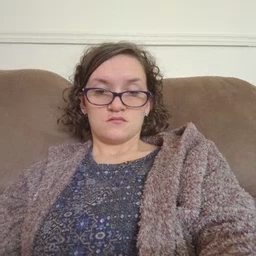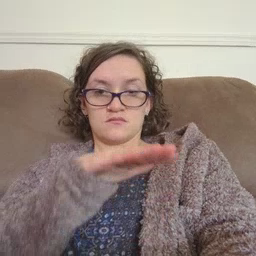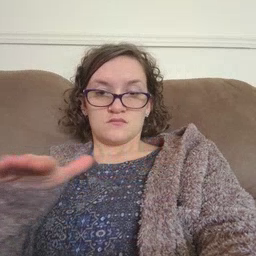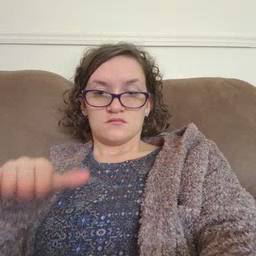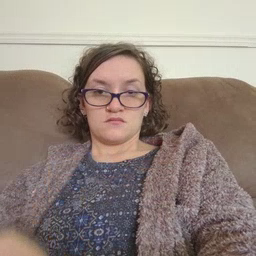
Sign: clean